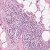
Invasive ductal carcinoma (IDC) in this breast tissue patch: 0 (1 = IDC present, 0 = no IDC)